Question: I was wondering if this can be implemented in android.

So there are basically two text views one is the name / other is the "open" .
The name can extend more than one line and the "open" should be placed adjacently .
One way is to dynamically break the name text view into two and place "open" next to it. But I don't find it good solution . any direct way to implement it ?
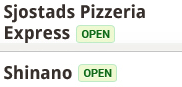
Answer: Just a thought .
It can be done via setting text using 'textView.setText(Html.fromHtml(styledText));'